Current action and preconditions to check: trajectory_clear

Your task: For each precondition in the list above, predict whether it will hold at this action.

Consider the current scene as observed from the mobile robot's camera, and analyze the predicted future states of all dynamic agents (e.g., people, animals, vehicles, or any moving entities) within the NEXT SECOND.

IMPORTANT: Only answer "very likely" if you are absolutely certain—based on strong, clear evidence—that a dynamic agent will violate the precondition in the predicted future state. Do NOT answer "very likely" for unlikely, ambiguous, or low-probability risks.

Ask yourself for each precondition: Is there a high probability, with clear and convincing evidence, that the predicted future states of any dynamic agent will interfere with the predicted future state of the currently executing action within the NEXT SECOND, causing that precondition to fail?

Assess the risk level based on these predictions. Use "likely" or "very likely" if motions create a clear risk of interference.

Use "neutral" or "improbable" if agents are nearby but their predicted paths are clearly diverging or non-conflicting.

Failure Risk Categories: "very improbable", "improbable", "neutral", "likely", "very likely"

Answer Format: Output ONLY the probability_of_failure value from these categories: "very improbable", "improbable", "neutral", "likely", "very likely"

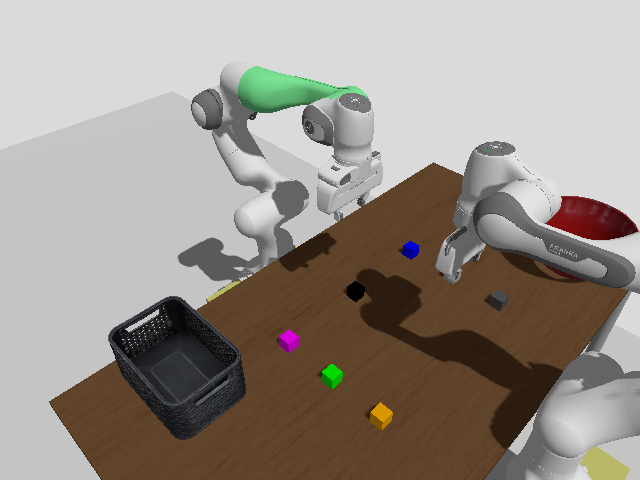

Answer: very improbable